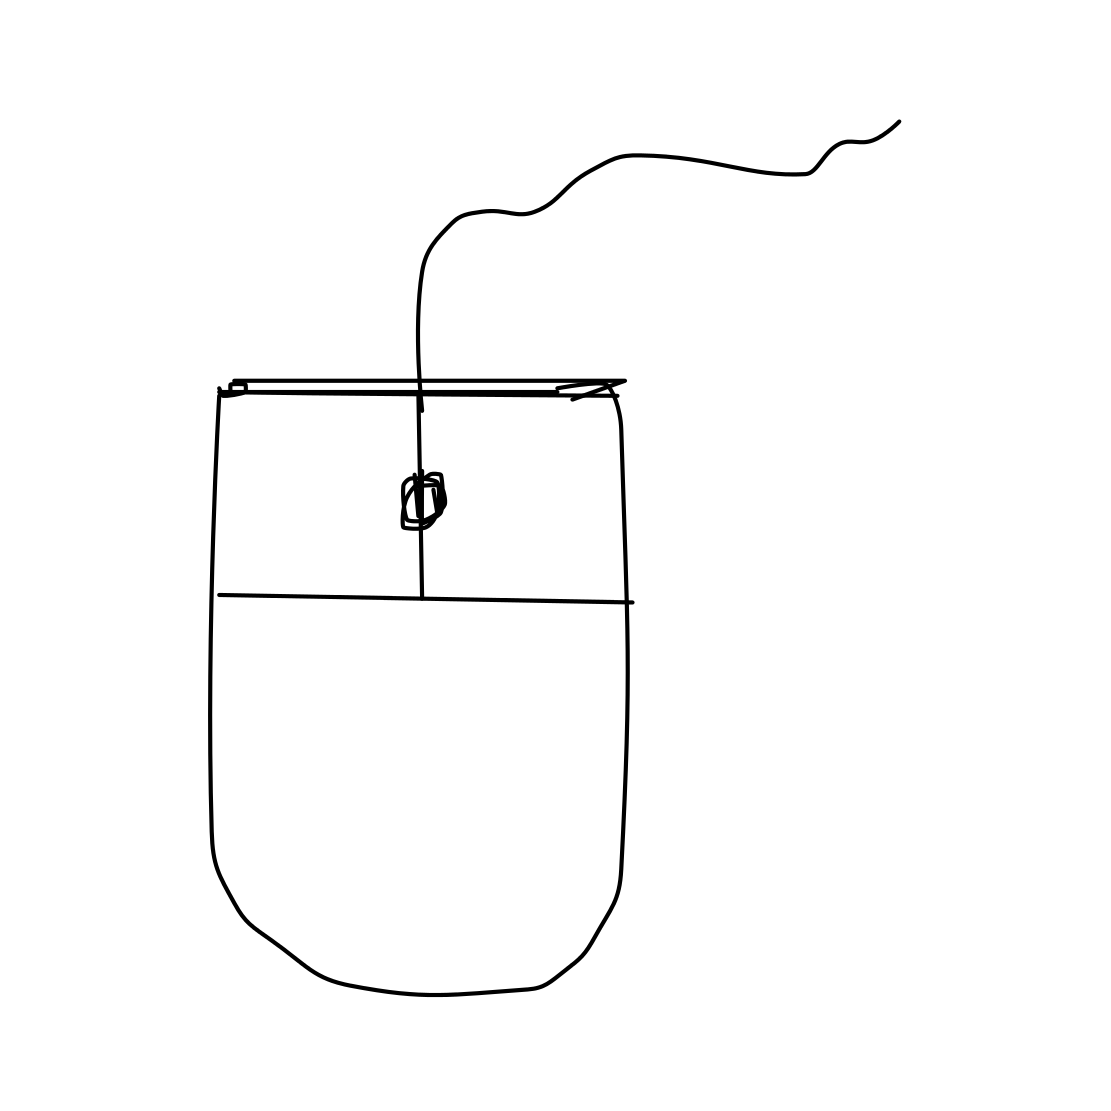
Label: computer-mouse